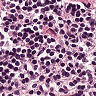
Metastatic tissue present: no